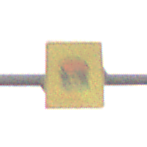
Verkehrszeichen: FahrzeugeMitWassergefaehrdenderLadungOhnePfeilsymbol
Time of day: MorningAfternoon
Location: Outdoor (Suburban)
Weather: Overcast
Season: NotSpecified
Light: Natural